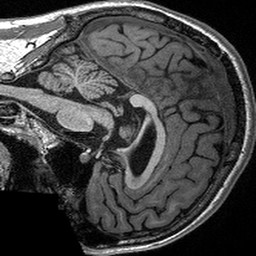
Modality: T1w
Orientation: sagittal
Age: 21
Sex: male